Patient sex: M
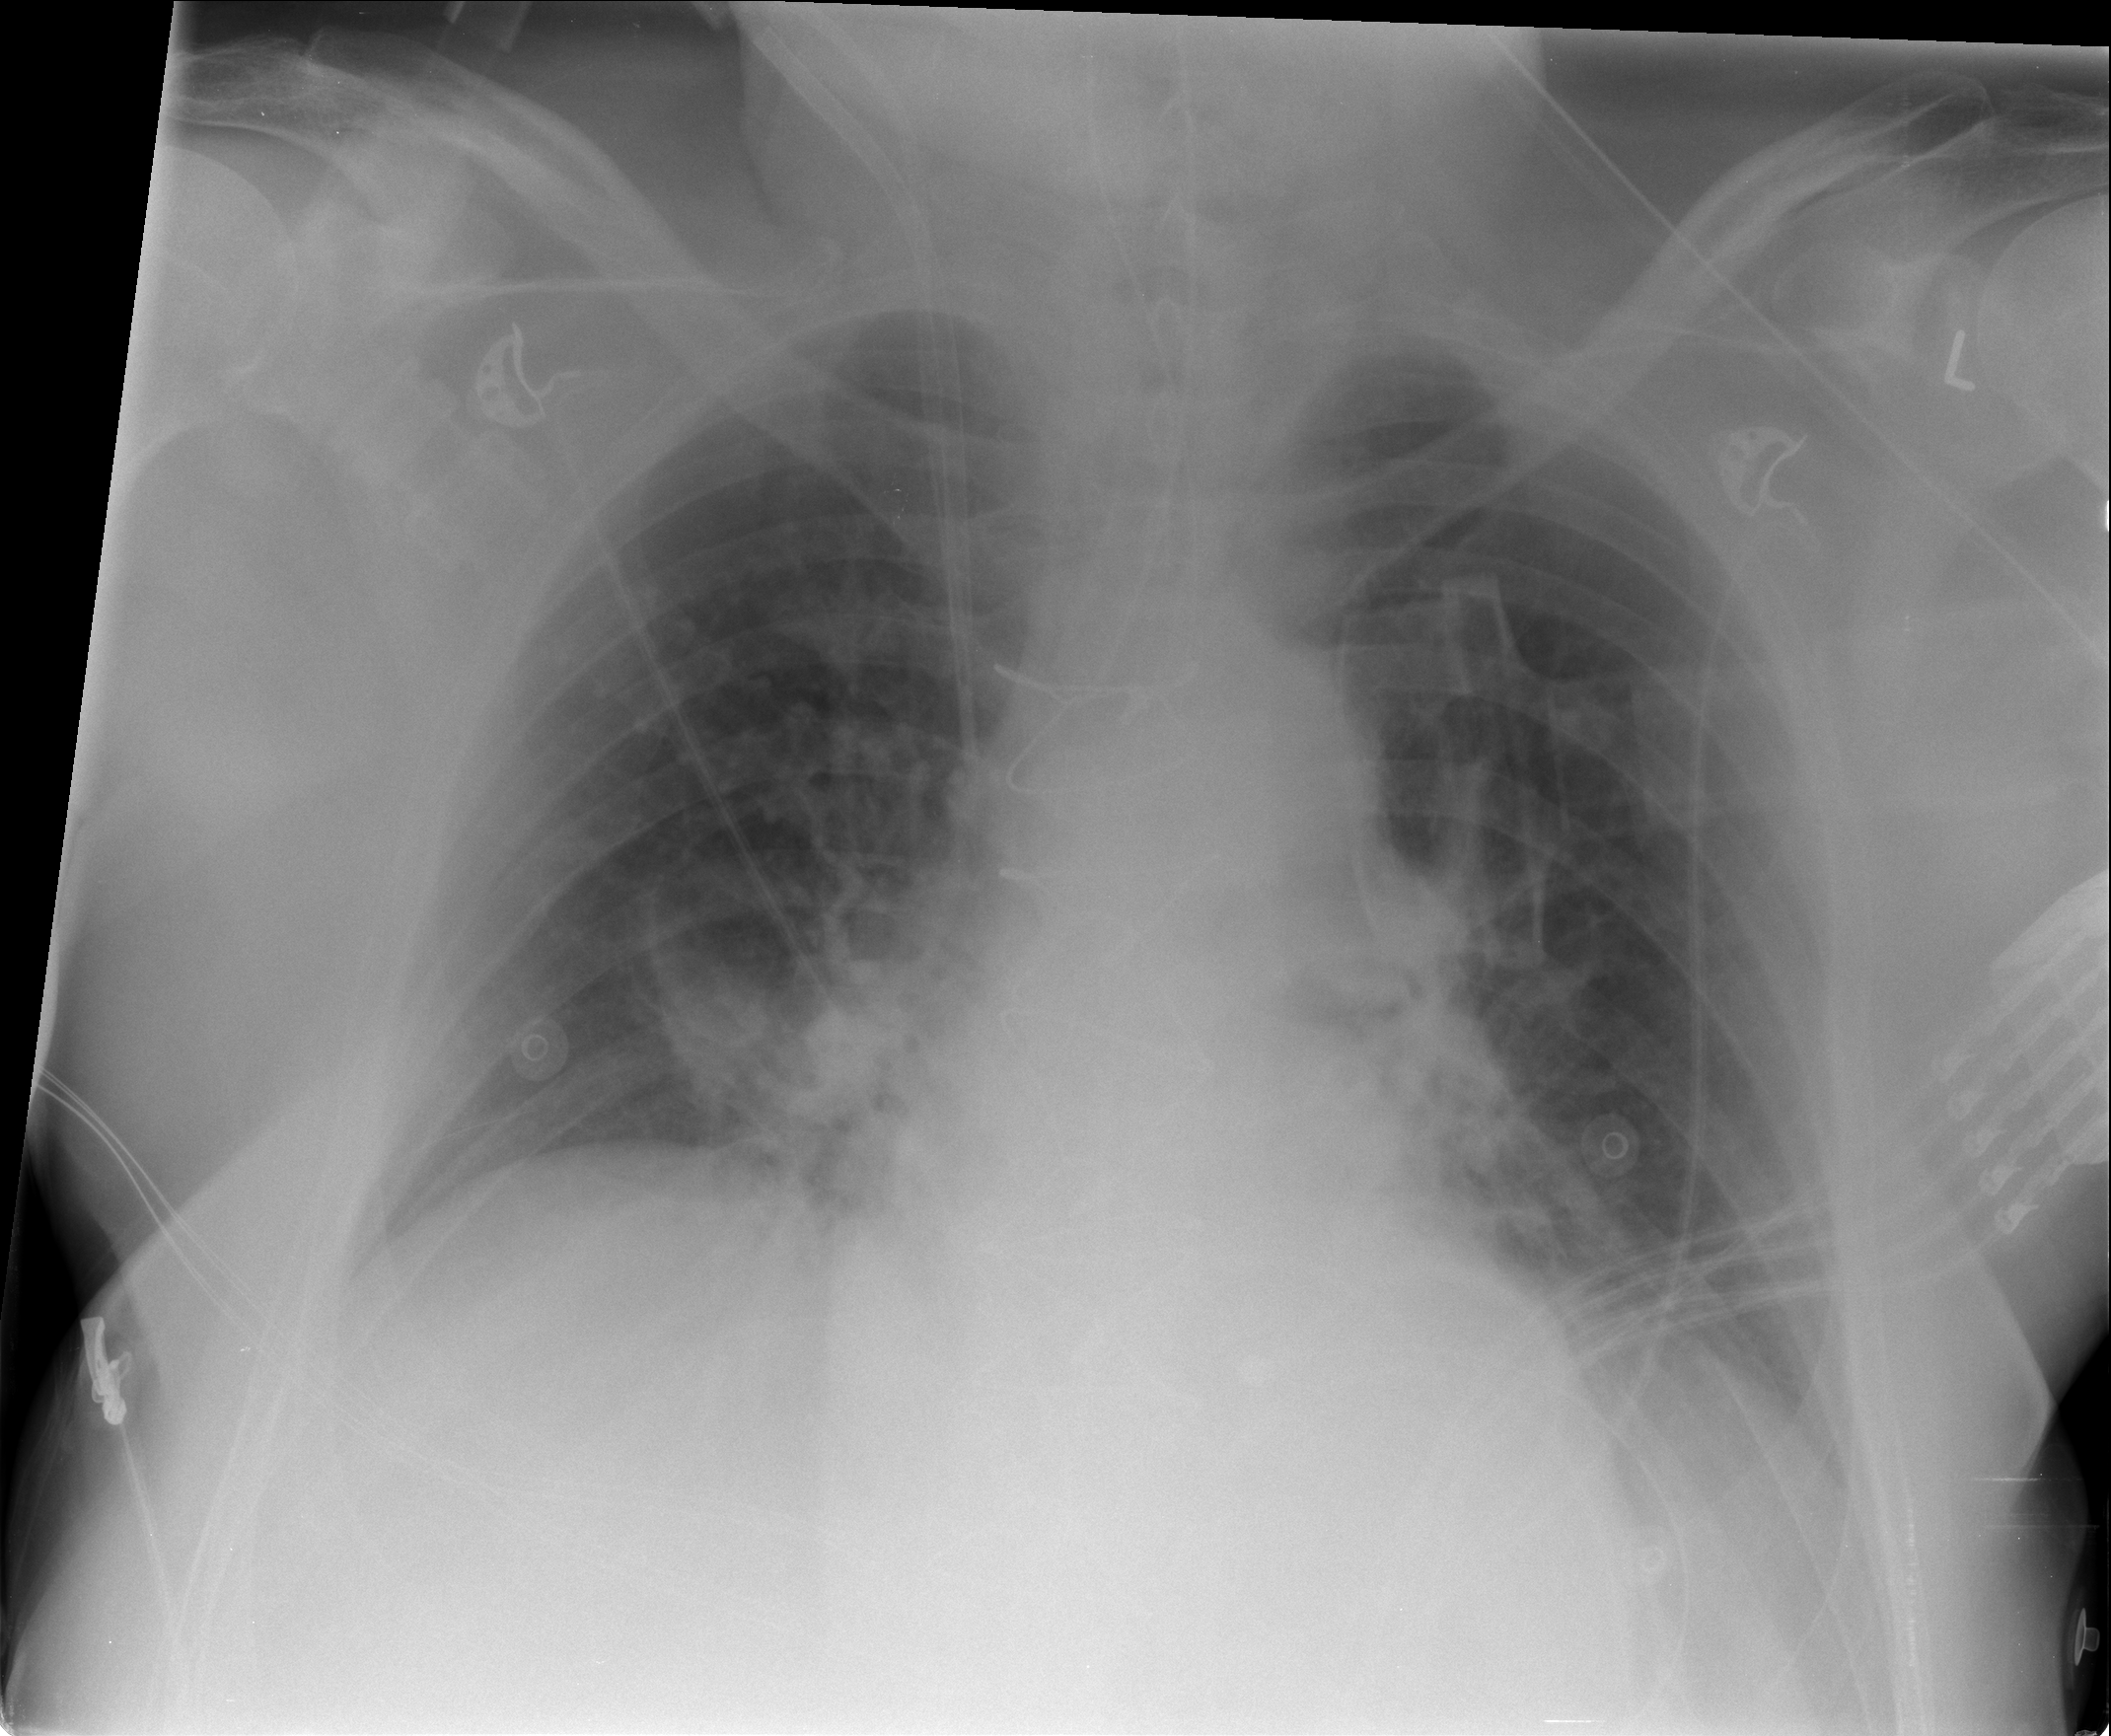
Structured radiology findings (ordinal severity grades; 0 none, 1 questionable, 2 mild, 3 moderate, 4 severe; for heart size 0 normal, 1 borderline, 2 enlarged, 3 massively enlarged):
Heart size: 1
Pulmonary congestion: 1
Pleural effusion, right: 0
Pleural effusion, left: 0
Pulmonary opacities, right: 0
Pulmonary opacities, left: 0
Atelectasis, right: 0
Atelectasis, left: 0